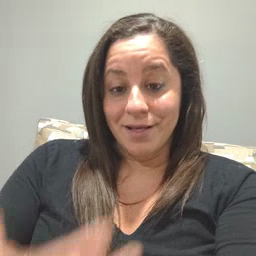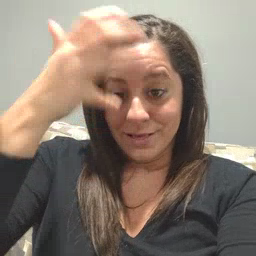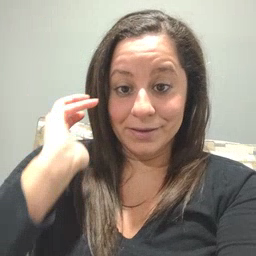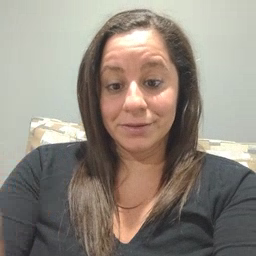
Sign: lion